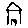
Label: house